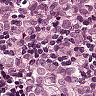
Metastatic tissue present: yes